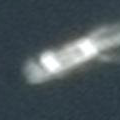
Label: civil